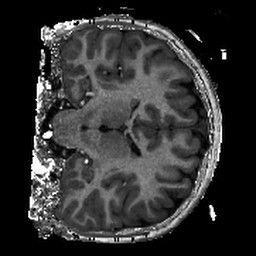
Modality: T1w
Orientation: coronal
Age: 10
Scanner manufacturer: siemens
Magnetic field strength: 3 T
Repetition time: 2.4 s
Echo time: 0.00224 s